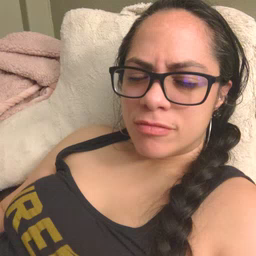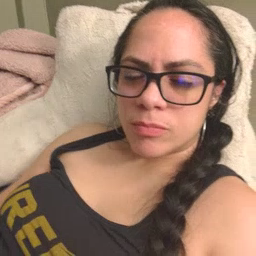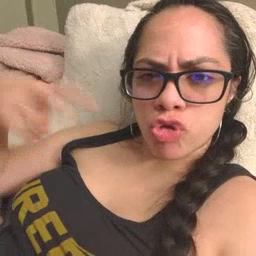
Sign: read